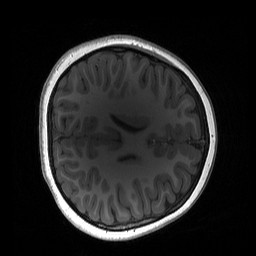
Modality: T1w
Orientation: axial
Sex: female
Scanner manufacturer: siemens
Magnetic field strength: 3 T
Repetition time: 1.9 s
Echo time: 0.00243 s